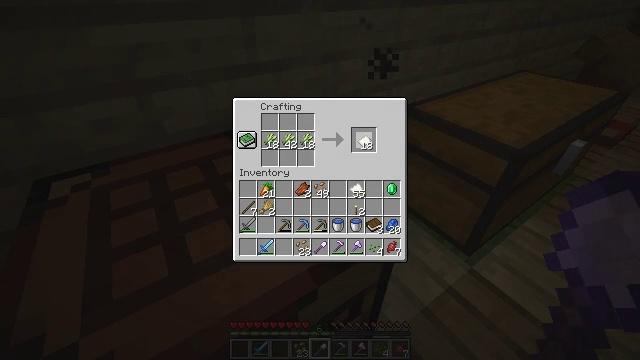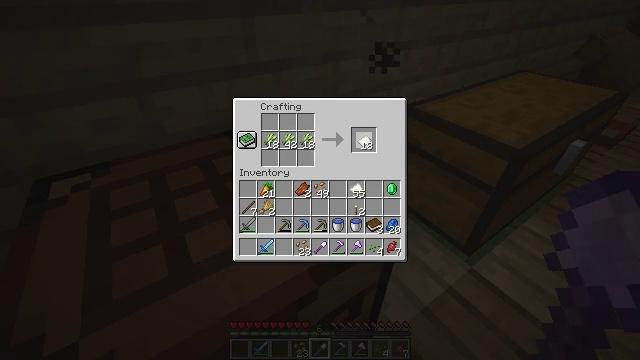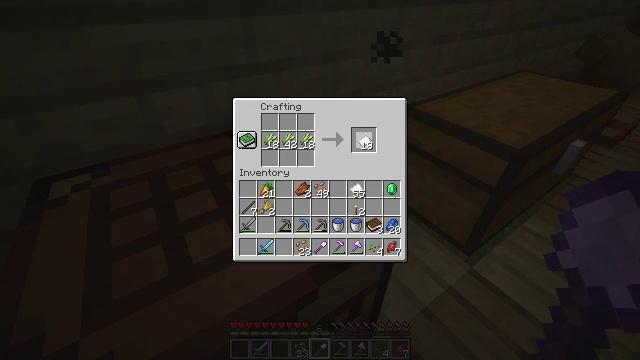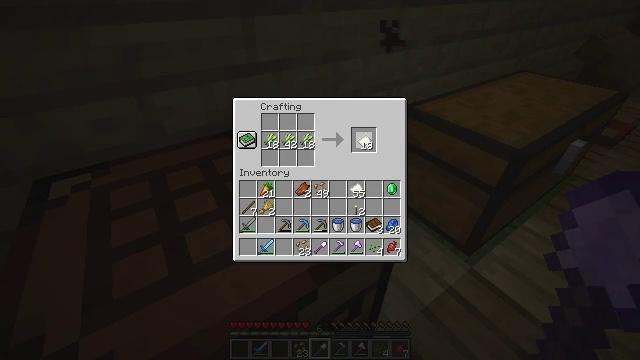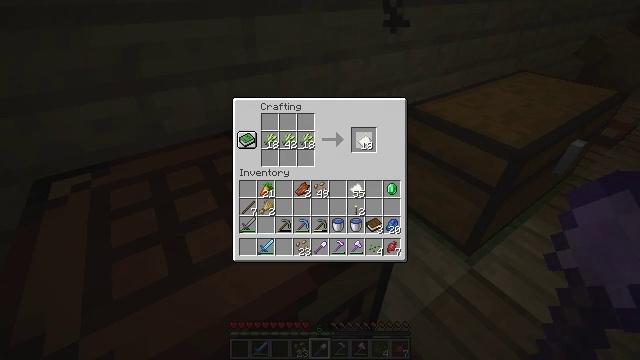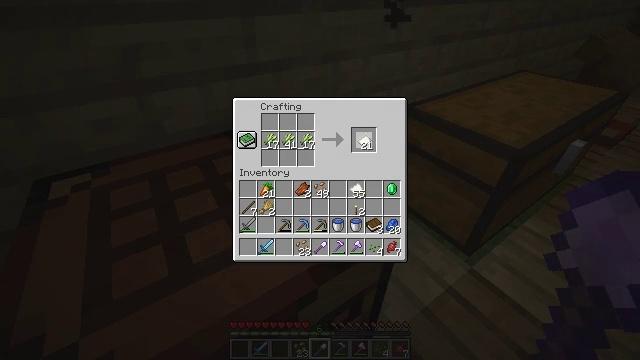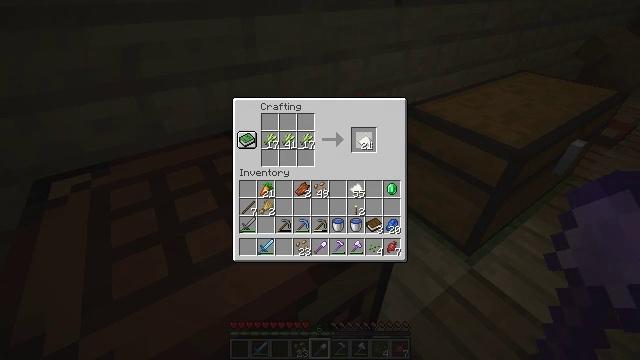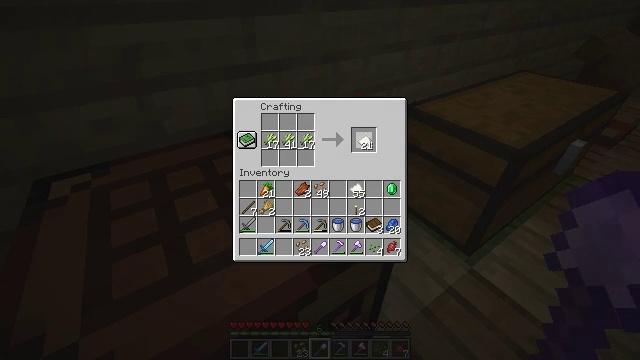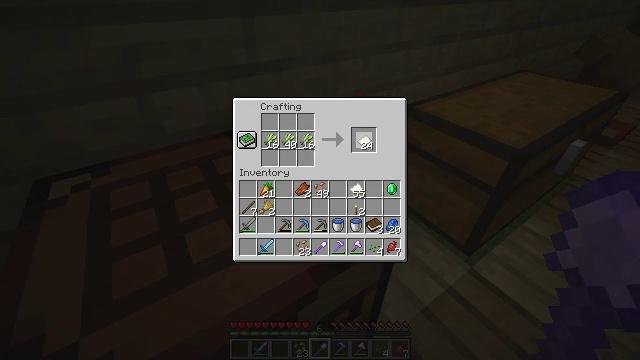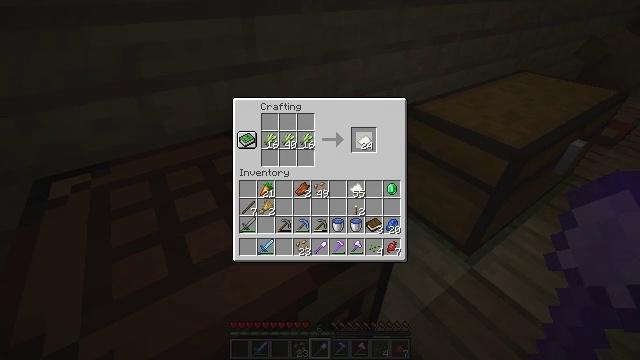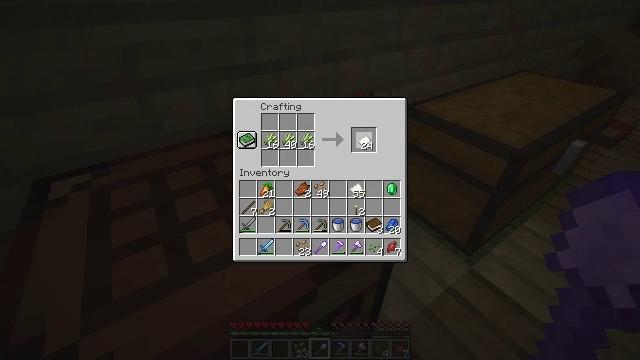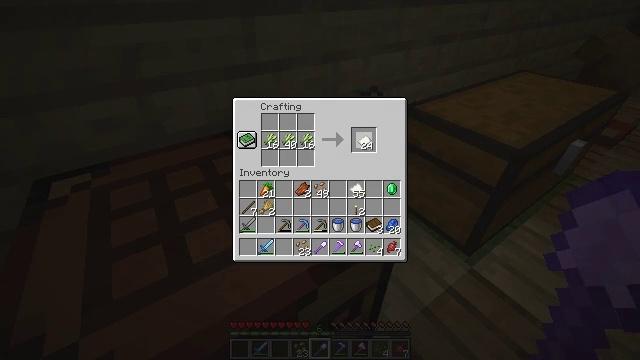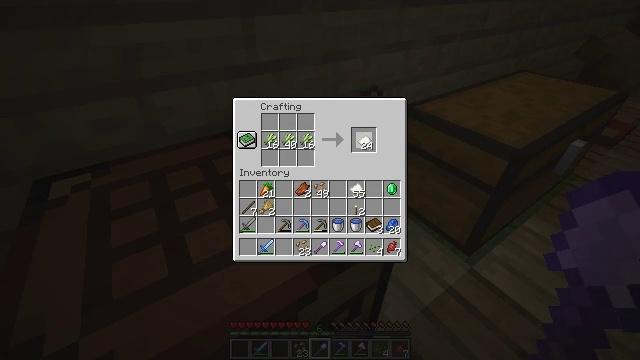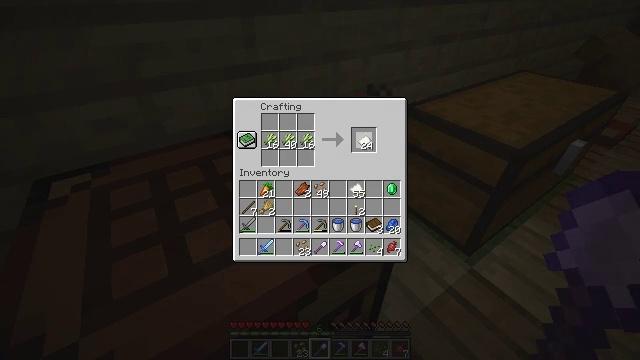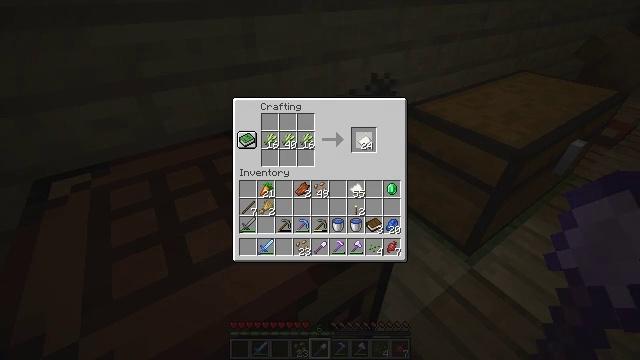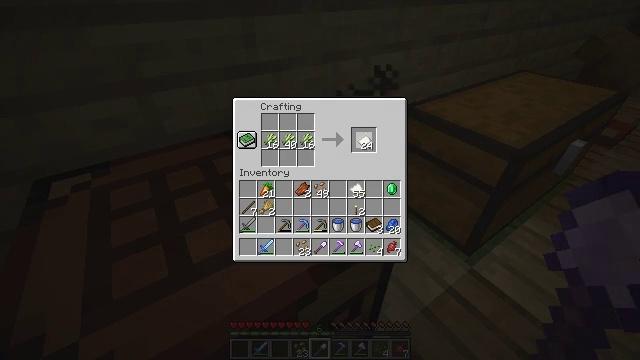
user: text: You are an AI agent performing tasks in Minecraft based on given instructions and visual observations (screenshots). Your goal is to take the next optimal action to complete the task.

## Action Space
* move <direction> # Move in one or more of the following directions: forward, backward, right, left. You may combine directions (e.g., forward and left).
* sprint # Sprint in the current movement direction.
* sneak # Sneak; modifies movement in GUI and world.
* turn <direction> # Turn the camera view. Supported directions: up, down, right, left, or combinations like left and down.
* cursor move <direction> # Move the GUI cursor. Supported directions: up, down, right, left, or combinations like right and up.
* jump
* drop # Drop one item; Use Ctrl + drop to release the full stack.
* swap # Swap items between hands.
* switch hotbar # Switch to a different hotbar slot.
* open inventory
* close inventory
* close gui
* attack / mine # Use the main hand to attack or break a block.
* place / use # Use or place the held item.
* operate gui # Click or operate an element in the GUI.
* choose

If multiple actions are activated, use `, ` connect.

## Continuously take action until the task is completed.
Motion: motion action
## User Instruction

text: Craft paper.
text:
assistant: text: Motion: no_op
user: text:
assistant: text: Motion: no_op
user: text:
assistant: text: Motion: operate gui
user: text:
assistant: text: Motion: operate gui
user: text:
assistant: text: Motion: no_op
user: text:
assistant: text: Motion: operate gui
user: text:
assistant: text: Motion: operate gui
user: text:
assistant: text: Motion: no_op
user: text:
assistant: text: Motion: no_op
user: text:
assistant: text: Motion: operate gui
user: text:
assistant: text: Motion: operate gui
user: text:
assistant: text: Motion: no_op
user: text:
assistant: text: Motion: operate gui
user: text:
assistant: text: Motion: operate gui
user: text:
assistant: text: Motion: operate gui
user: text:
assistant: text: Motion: no_op
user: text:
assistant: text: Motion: operate gui
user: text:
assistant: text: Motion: operate gui
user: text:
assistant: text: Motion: no_op
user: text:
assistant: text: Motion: operate gui
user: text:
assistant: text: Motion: operate gui
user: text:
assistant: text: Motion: operate gui
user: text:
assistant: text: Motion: no_op
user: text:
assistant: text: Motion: operate gui
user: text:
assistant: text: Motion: operate gui
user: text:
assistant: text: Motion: no_op
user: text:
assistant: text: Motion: no_op
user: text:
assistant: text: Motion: operate gui
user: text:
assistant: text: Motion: operate gui
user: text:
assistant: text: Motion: no_op